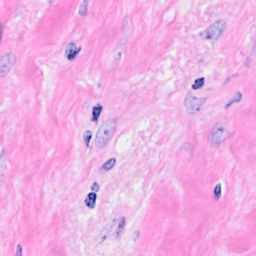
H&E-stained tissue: Breast